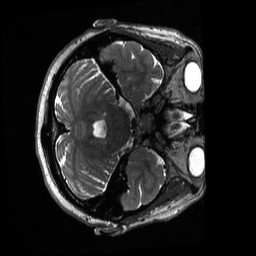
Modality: T2w
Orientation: axial
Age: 40
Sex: female